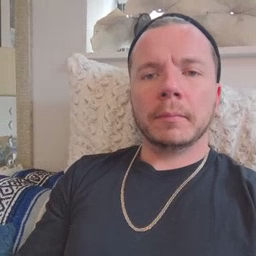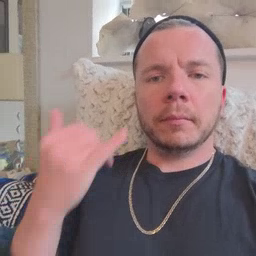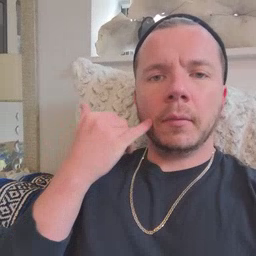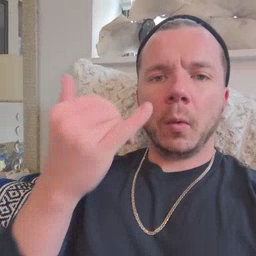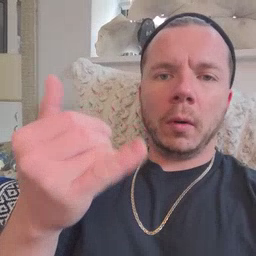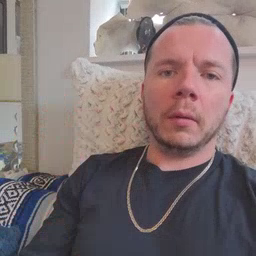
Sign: callonphone